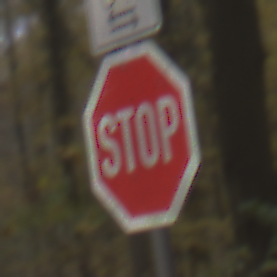
Verkehrszeichen: Stop
Zusatzzeichen oben: RichtungsangabeDurchPfeile9
Umgebung: Outdoor, Nature
Tageszeit: MorningAfternoon
Wetter: Overcast
Licht: Natural
Jahreszeit: Autumn
Kontrast: LowContrast